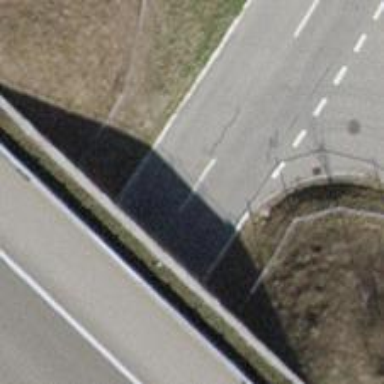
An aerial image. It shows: Unclassified road with tunnel.